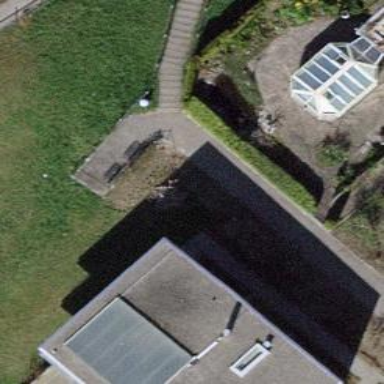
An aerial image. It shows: Bench.